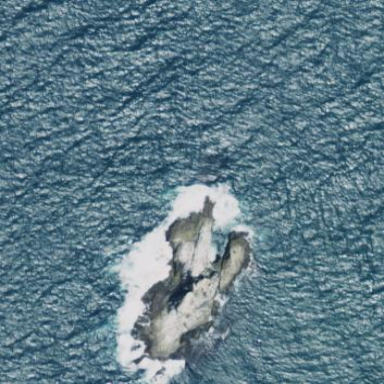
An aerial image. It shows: Islet made of bare rock.